Interaction volume radius: 5 \u00c5
Interaction volume height: 10 \u00c5
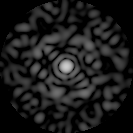
Disorder parameter: 0.8232